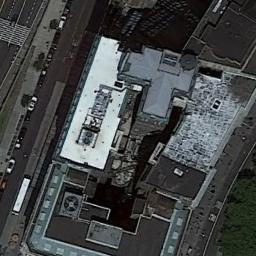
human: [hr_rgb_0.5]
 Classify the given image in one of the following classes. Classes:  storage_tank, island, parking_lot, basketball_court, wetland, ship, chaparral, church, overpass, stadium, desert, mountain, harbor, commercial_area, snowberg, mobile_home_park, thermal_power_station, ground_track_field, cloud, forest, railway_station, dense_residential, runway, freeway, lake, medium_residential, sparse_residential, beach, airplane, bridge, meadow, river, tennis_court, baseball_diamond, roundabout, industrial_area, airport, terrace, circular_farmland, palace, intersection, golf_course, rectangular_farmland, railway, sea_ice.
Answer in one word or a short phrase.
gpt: commercial_area